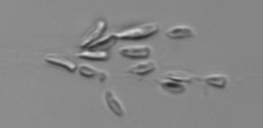
Label: Dinobryon